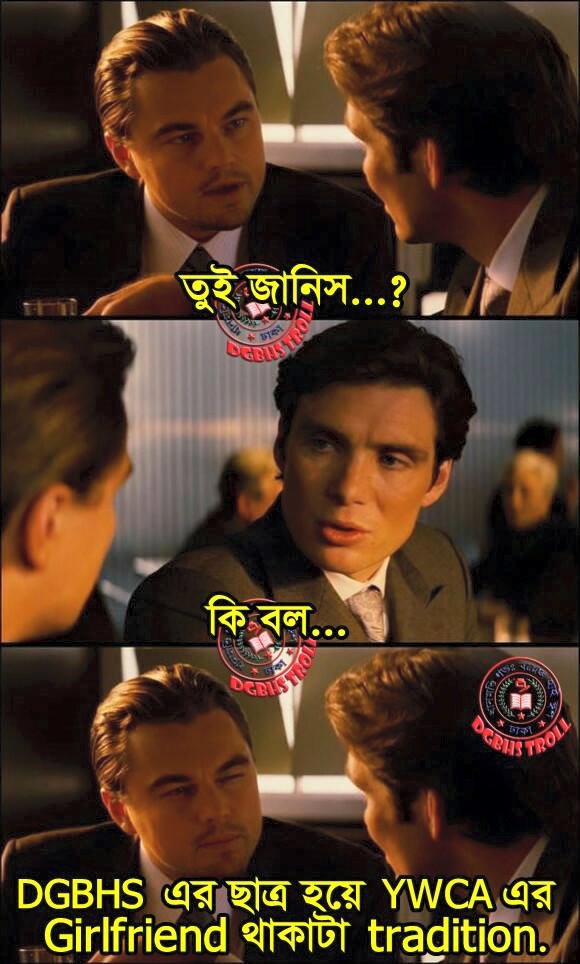
Caption: তুই জানিস ...?     কি বল...   DGBHS এর ছাত্র হয়ে YWCA  এর Girlfriend  থাকাটা tradition.
Label: non-hate